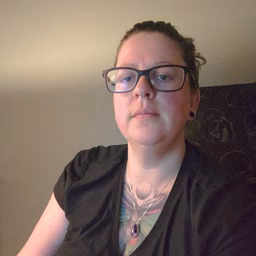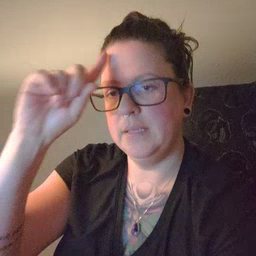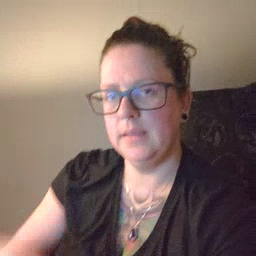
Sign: penny